Question: I've gone through a bunch of other examples, but I cannot get a video to load full screen in a viewController.
I'm able to get it to load... but not launch in full screen.
The code is below. Thanks!
'''
-(void)viewWillAppear:(BOOL)animated {
NSString *filepath = [[NSBundle mainBundle] pathForResource:@"Sample" ofType:@"m4v"];
NSURL *fileURL = [NSURL fileURLWithPath:filepath];
MPMoviePlayerController *moviePlayerController = [[MPMoviePlayerController alloc] initWithContentURL:fileURL];
[[NSNotificationCenter defaultCenter] addObserver:self selector:@selector(moviePlaybackComplete:)
name:MPMoviePlayerPlaybackDidFinishNotification object:moviePlayerController];
[moviePlayerController.view setFrame:CGRectMake(0, 0, self.view.frame.size.width, self.view.frame.size.height)];
[self.view addSubview:moviePlayerController.view];
moviePlayerController.fullscreen = YES;
[moviePlayerController play];
}
- (void) movieFinishedCallback:(NSNotification*) aNotification {
MPMoviePlayerController *player = [aNotification object];
[[NSNotificationCenter defaultCenter]
removeObserver:self
name:MPMoviePlayerPlaybackDidFinishNotification
object:player];
[player autorelease];
}
'''
Edit: Full screen fixed... I just had to add: moviePlayerController.controlStyle = MPMovieControlStyleFullscreen;
Now it adds an odd image to my status bar.. see attached photo.

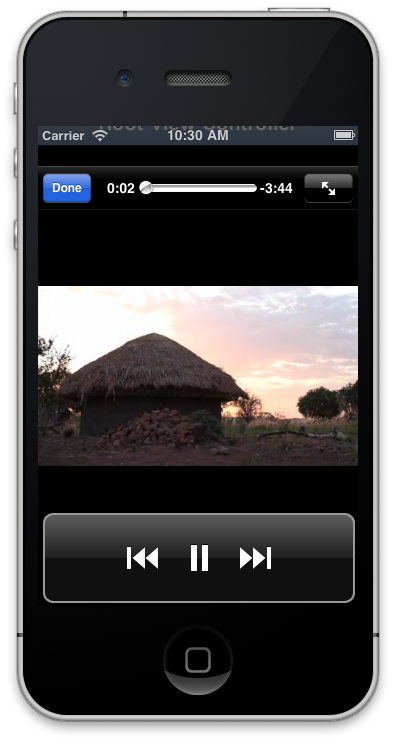
Answer: I don't know what you mean by 'fullscreen' means, but I normally see this line
'''
[moviePlayerController.view setFrame:CGRectMake(0, 0, self.view.frame.size.width, self.view.frame.size.height)];
'''
written with 'bounds' as an argument like this
'''
[moviePlayerController.view setFrame:self.bounds];
'''
or
'''
[moviePlayerController.view setFrame:self.view.bounds];
'''
depending on what type of object 'self' is.